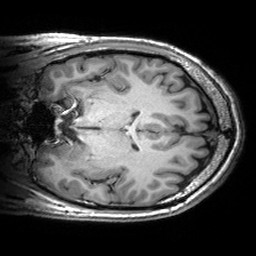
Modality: T1w
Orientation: coronal
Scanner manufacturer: siemens
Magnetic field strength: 3 T
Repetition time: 2.53 s
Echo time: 0.00299 s